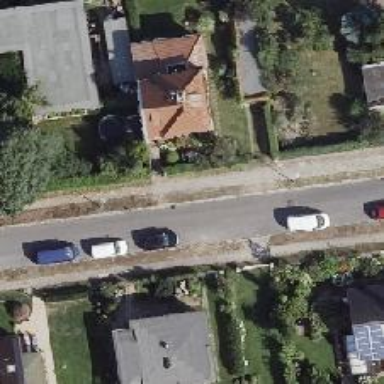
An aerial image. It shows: Residential road with asphalt surface. There are sidewalks on both sides of the road.